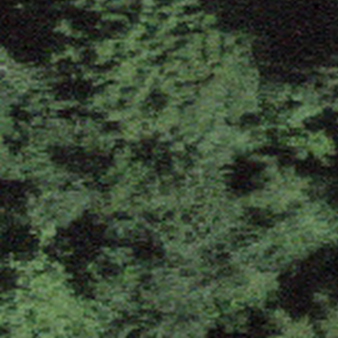
Label: other